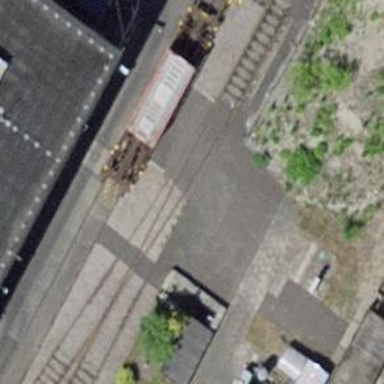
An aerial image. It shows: Railway switch.